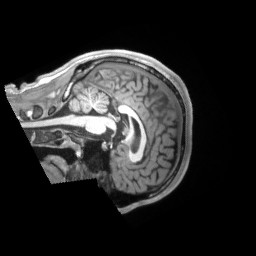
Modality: T1w
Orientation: sagittal
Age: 23
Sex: male
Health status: ill
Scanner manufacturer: siemens
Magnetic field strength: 3 T
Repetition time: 2.2 s
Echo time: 0.00157 s